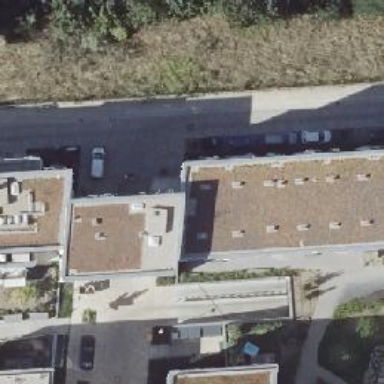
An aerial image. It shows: Student accommodation.